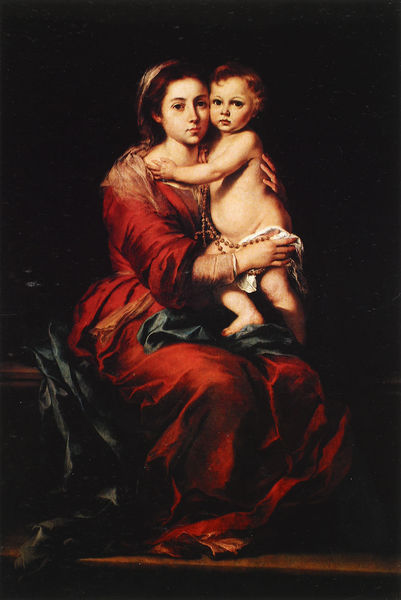
Titel: Jungfrau mit Rosenkranz
Künstler: Bartolomé Esteban Murillo
Institution: Madrid, Museo del Prado
Schlagwörter: blau, dunkel, gemälde, hand, nackt, schatten, umhang, sitzen, braun, frau, haar, kleid, mund, schwarz, stuhl, rot, schleier, tuch, hochformat, malerei, blond, arm, falten, halten, auge, dunkelheit, mantel, kind, mutter, perlen, renaissance, liebe, kette, farbe, baby, bank, kopftuch, zopf, junge, knie, umarmen, kreuz, religion, jungfrau, christus, jesus, kirchlich, maria, madonna, rosenkranz, sitzbank, mutter gottes, sohn, ikone, jesuskind, maria mit kind, blaues tuch, rotes kleid, thronen, windel, christuskind, thronende maria, mutterkind, schattedn, schwsazr